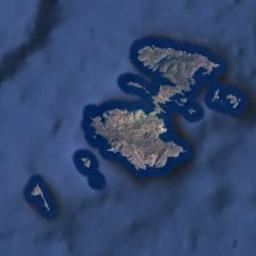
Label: island